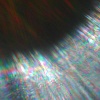
Label: sunburn